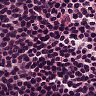
Metastatic tissue present: no